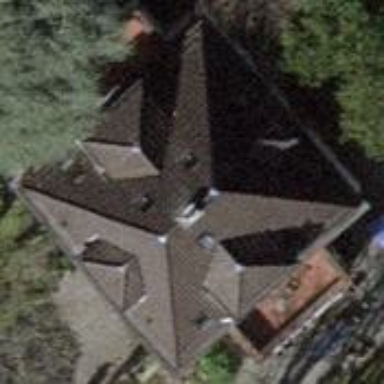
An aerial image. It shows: Building with pyramidal roof shape.